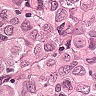
Metastatic tissue present: yes